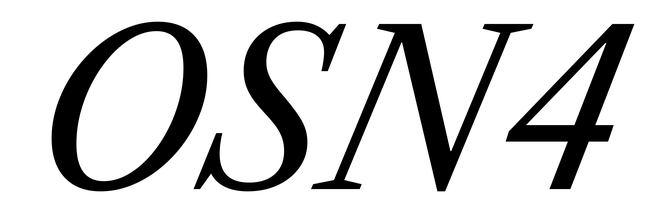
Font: LibreCaslonText-Italic_Italic